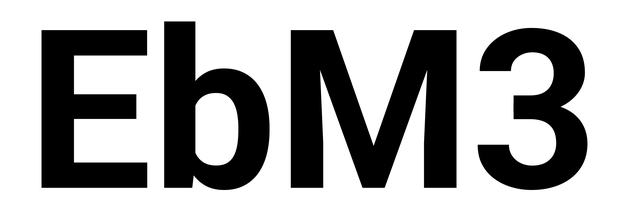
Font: Roboto_Bold